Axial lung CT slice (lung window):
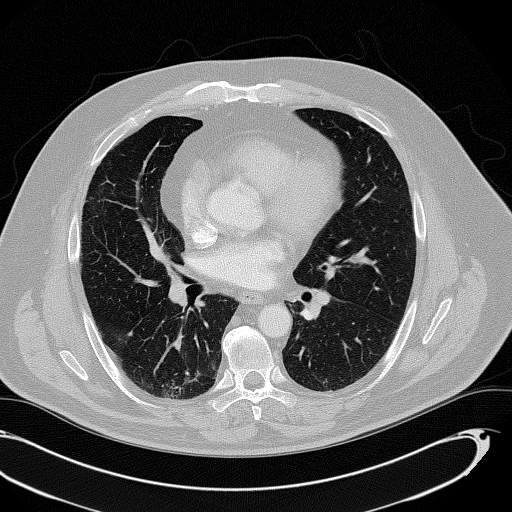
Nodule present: yes
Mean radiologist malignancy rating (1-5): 2